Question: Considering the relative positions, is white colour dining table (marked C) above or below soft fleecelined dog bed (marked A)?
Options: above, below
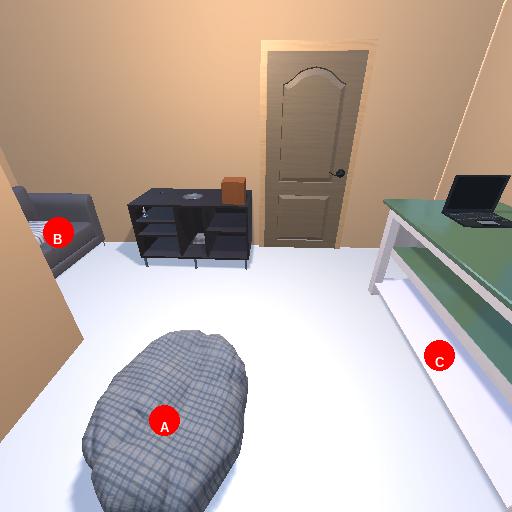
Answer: above